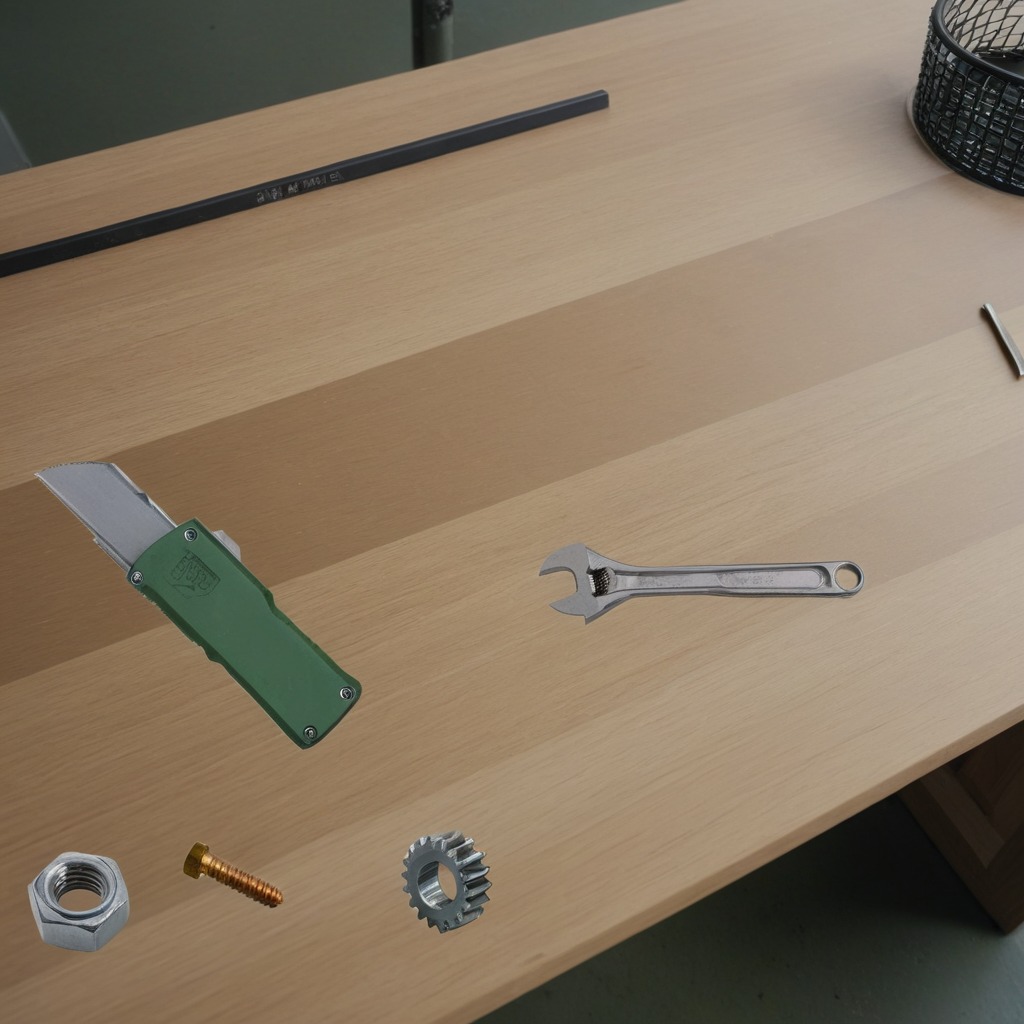
A gear with teeth, a knife, a screw, a nut and a wrench are lying on the workbench.